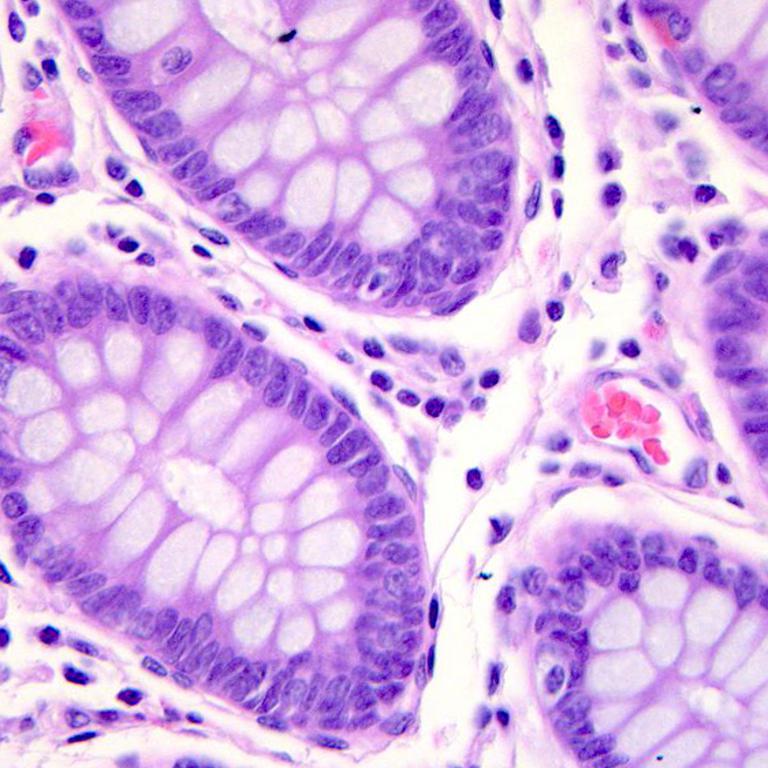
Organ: colon
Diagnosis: benign